Question: I am using the <URL>

However, when I try to connect to the database using the following code:
'''
String driver = "net.sourceforge.jtds.jdbc.Driver";
Class.forName(driver).newInstance();
String connString = "jdbc:jtds:sqlserver://192.168.56.1/MyMovies;";
Conncection conn = DriverManager.getConnection(connString);
'''
I get the following exception:
'''
java.sql.SQLException: Single-Sign-On is only supported on Windows. Please specify a user name.
'''
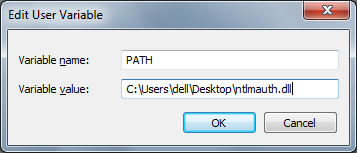
Answer: Since you are connecting from an android device, you would not be able to get the SSO credentials required by the driver to connect to SQL server. The setting you referred to works only if the java program trying to connect to the DB is on a windows machine, which is clearly mentioned by the error message.
Unless your application has authorization based on the SSO user connecting to the DB, you should have an SQL Server user-based authentication mechanism to connect to the server and all authorization procedures should be tied to this user.